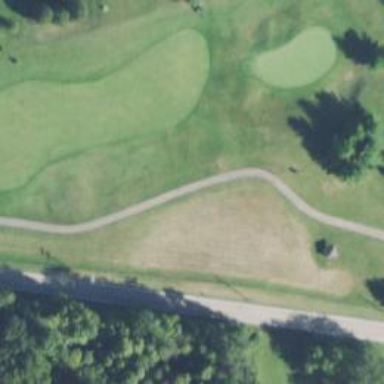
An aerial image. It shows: Service road designated as golf cart path.